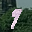
Label: 9